Interaction volume radius: 5 \u00c5
Interaction volume height: 10 \u00c5
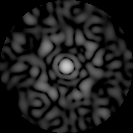
Disorder parameter: 0.8229